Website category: jobs
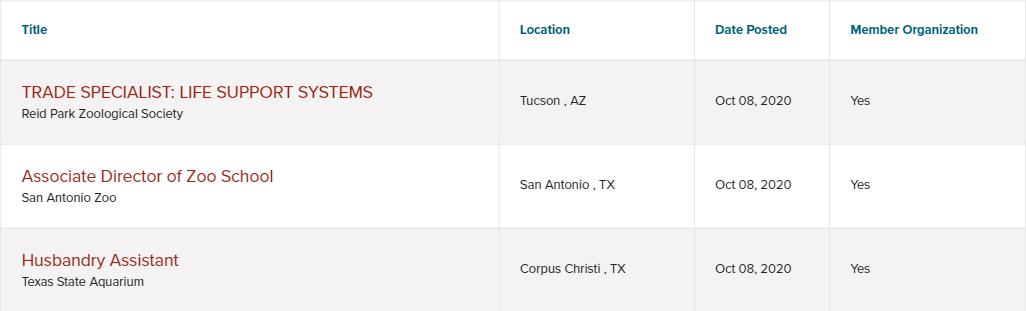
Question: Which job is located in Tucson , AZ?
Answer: TRADE SPECIALIST: LIFE SUPPORT SYSTEMS

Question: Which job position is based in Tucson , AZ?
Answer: TRADE SPECIALIST: LIFE SUPPORT SYSTEMS

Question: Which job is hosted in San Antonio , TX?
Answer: Associate Director of Zoo School

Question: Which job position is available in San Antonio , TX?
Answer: Associate Director of Zoo School

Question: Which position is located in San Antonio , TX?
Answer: Associate Director of Zoo School

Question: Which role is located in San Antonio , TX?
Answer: Associate Director of Zoo School

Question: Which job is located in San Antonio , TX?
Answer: Associate Director of Zoo School

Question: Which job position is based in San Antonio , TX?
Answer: Associate Director of Zoo School